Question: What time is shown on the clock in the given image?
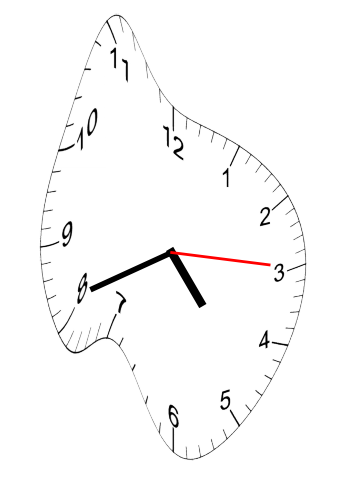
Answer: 04:41:15